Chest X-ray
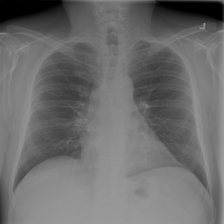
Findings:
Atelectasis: negative
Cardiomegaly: negative
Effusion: negative
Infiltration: negative
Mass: negative
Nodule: negative
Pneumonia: negative
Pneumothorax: negative
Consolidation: negative
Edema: negative
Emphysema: negative
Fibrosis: negative
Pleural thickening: negative
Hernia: negative